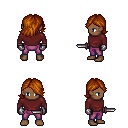
a pixel art fantasy rpg character, male body template, human, dark skin, maroon long-sleeve shirt, magenta pants, brunette swoop hairstyle, metal gloves, dagger, four views (front, back, left, right), 2x2 character sprite sheet, small pixel art, hard edges, no anti-aliasing